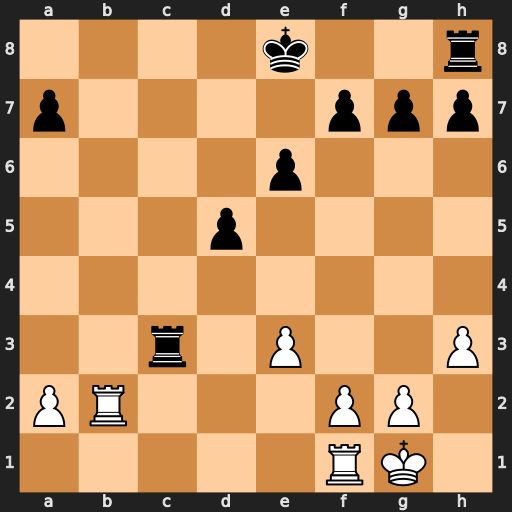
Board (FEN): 4k2r/p4ppp/4p3/3p4/8/2r1P2P/PR3PP1/5RK1
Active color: w
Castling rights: k
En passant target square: -
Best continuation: Rb8+ Ke7 Rxh8